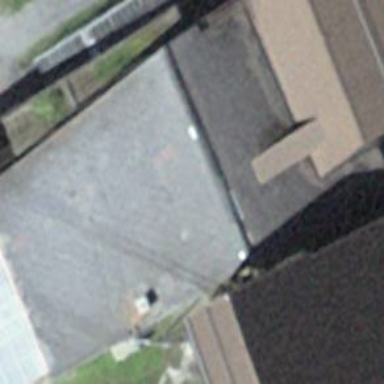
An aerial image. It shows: Transportation building.